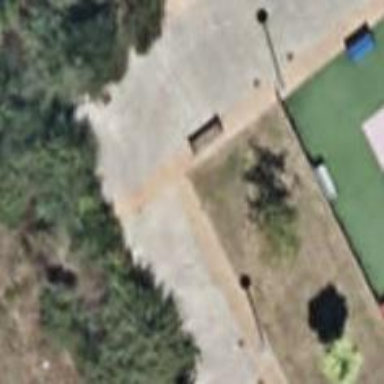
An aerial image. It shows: Bench.